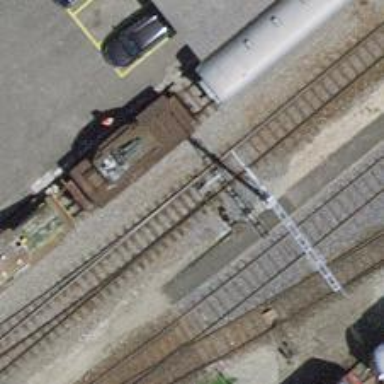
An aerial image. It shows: Railway yard with one track.